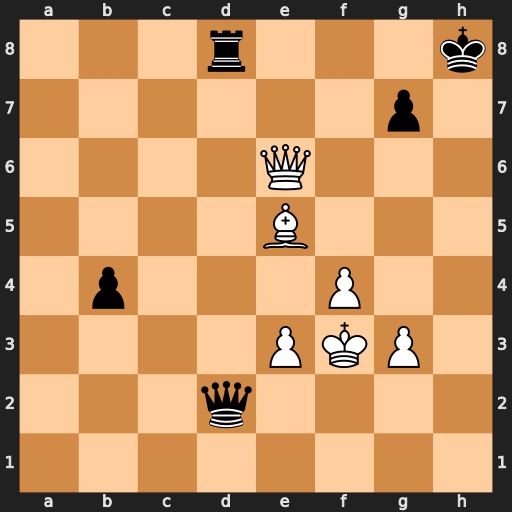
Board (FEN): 3r3k/6p1/4Q3/4B3/1p3P2/4PKP1/3q4/8
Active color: w
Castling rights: -
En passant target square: -
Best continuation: Qh6+ Kg8 Qxg7#